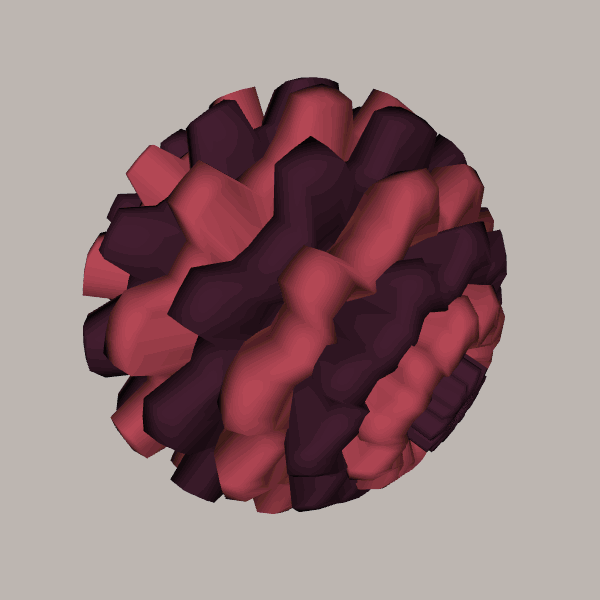
Background: light